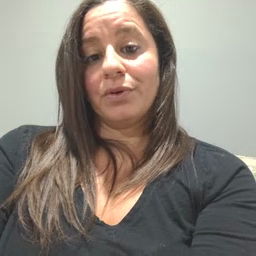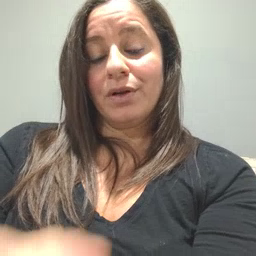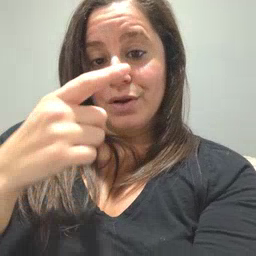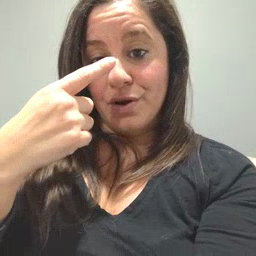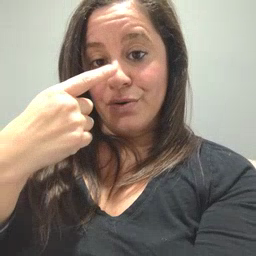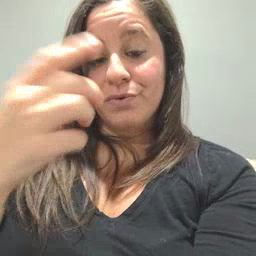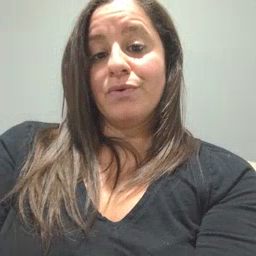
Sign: nose